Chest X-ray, AP view. Patient: 37 years old, sex F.
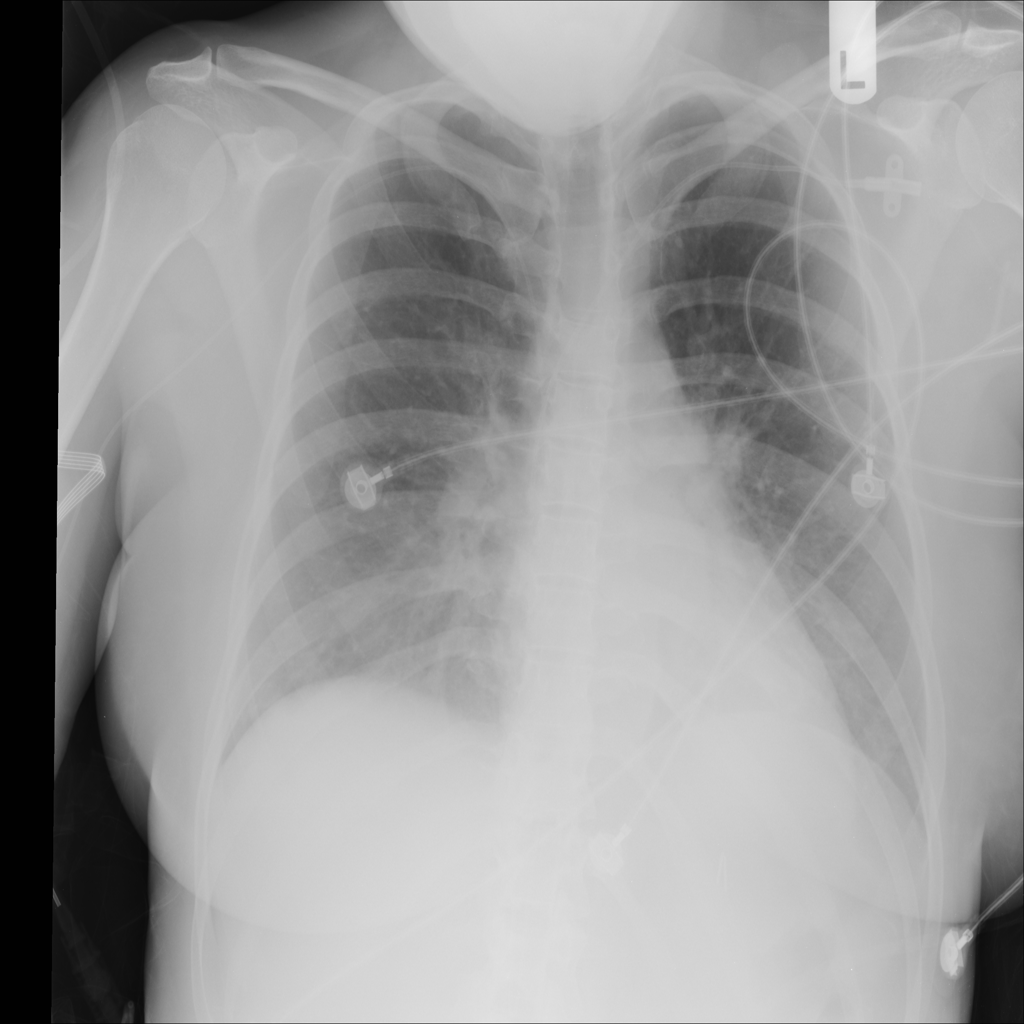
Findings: No Finding